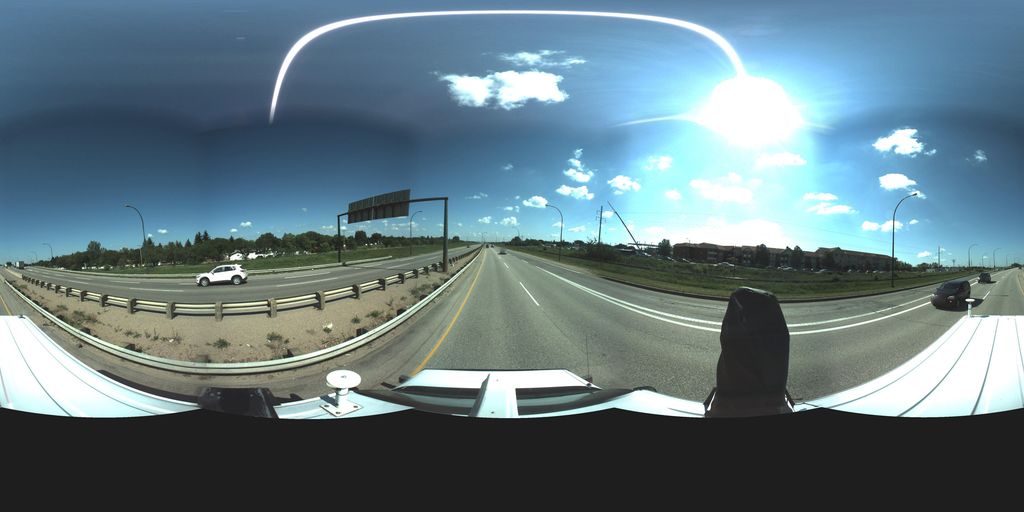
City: saskatoon